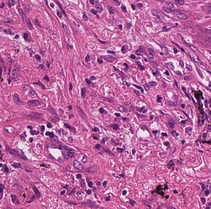
Tumor epithelial tissue: no
Tumor-associated stroma tissue: yes
Normal tissue: no